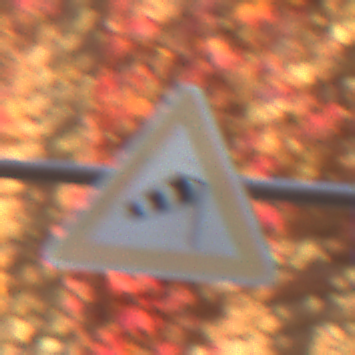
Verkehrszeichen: SeitenwindVonRechts
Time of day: MorningAfternoon
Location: Outdoor (Urban)
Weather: Clear
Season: NotSpecified
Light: Natural